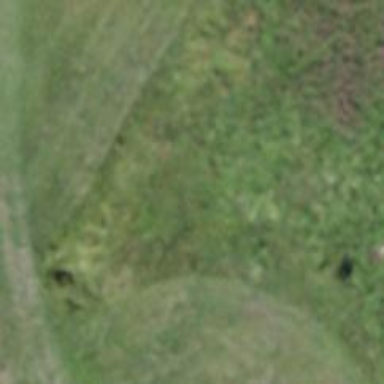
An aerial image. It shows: Penalty area on golf course.